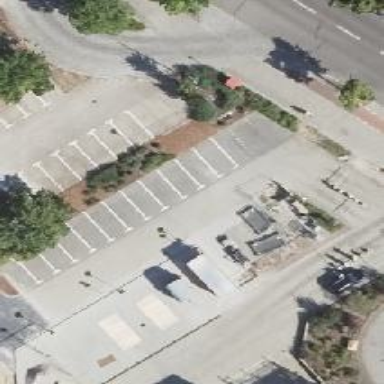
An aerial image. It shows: Parking aisle designated as service road.